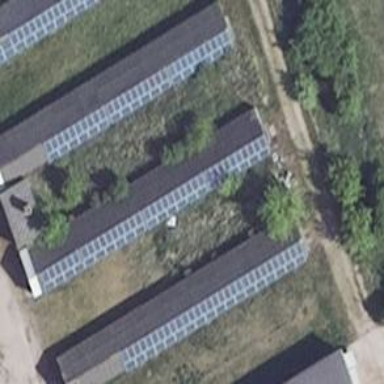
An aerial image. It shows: Solar photovoltaic panel generating electricity through small installation.